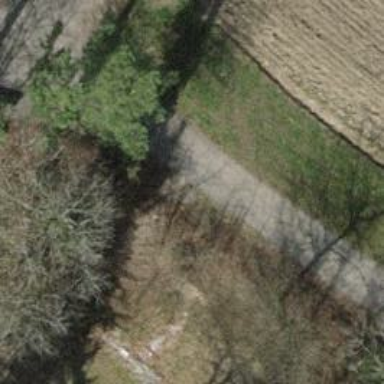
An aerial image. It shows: Gravel track with grade 2 quality.